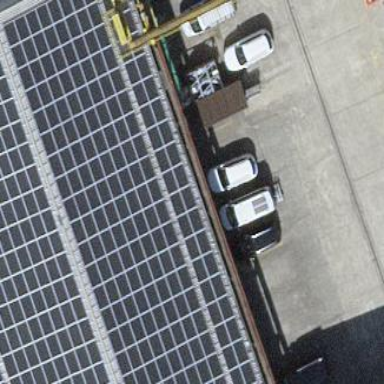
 consisting of solar photovoltaic panels."